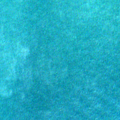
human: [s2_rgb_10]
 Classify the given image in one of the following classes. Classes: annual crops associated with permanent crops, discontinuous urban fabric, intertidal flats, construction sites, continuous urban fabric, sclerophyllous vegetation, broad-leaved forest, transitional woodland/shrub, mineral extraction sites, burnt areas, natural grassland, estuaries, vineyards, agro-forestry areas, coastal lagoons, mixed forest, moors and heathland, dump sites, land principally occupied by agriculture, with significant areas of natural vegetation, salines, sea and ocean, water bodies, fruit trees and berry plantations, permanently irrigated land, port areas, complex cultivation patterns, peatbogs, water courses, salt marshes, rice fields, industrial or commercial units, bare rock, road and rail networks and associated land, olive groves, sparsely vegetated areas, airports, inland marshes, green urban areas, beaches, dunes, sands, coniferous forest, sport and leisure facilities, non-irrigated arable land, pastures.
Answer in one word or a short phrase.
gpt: sea and ocean